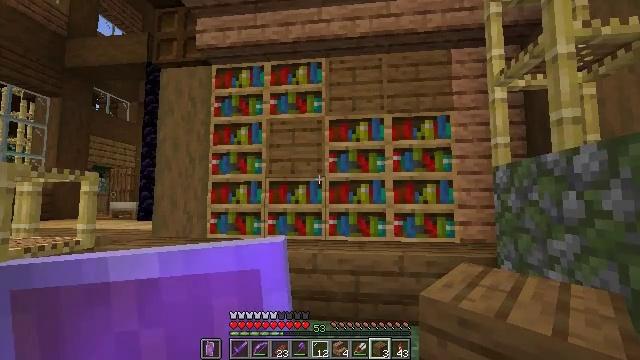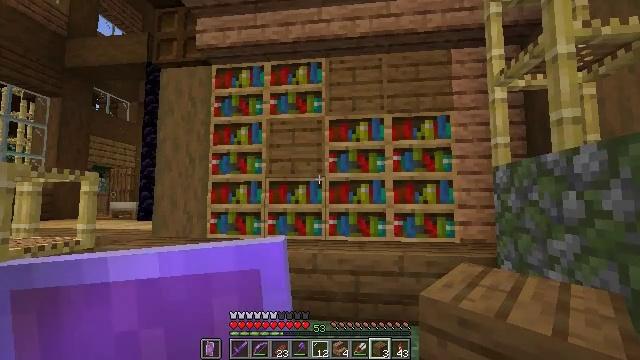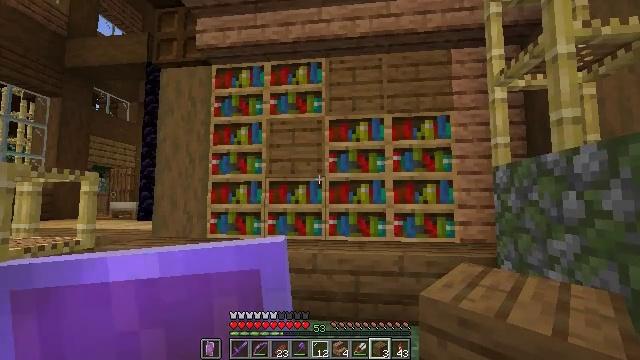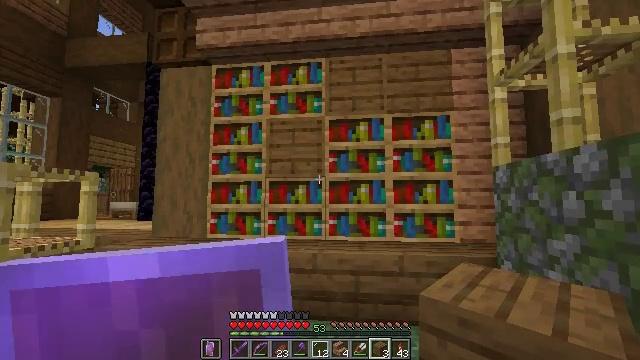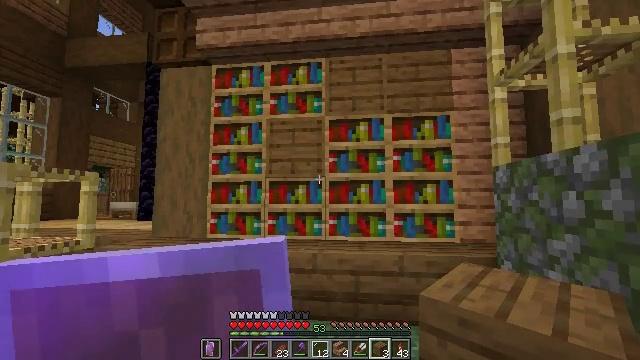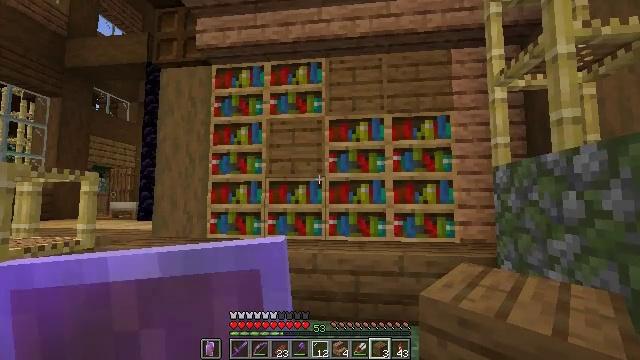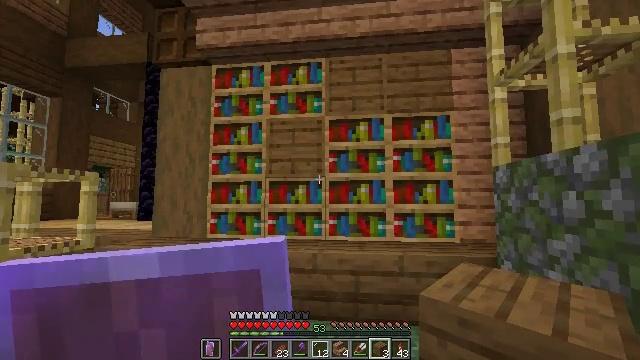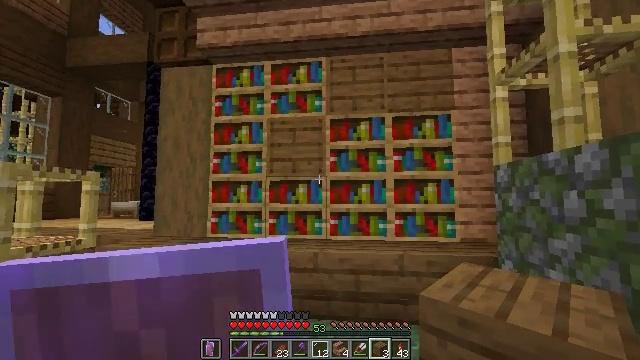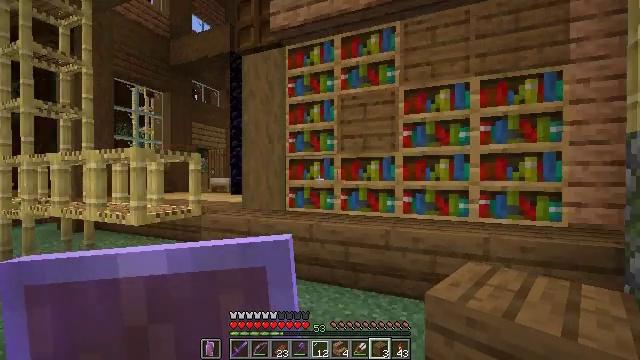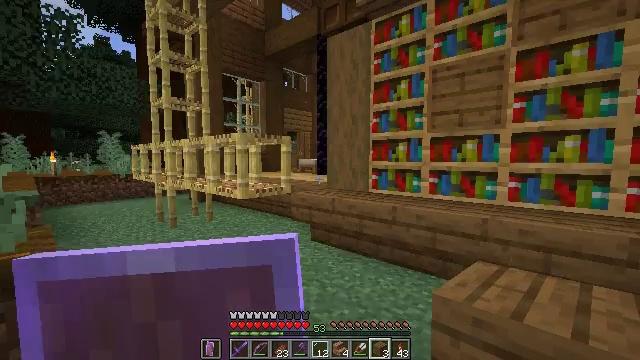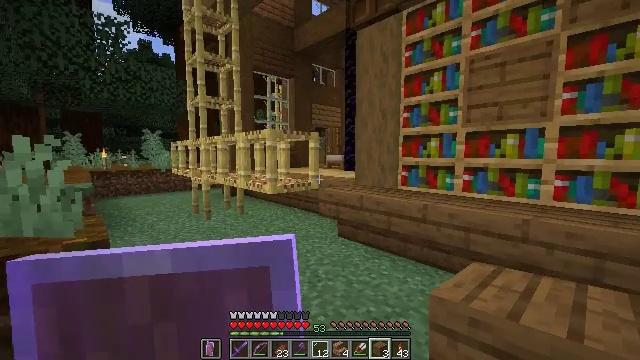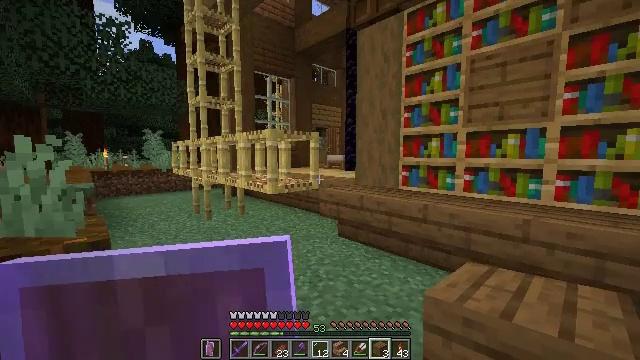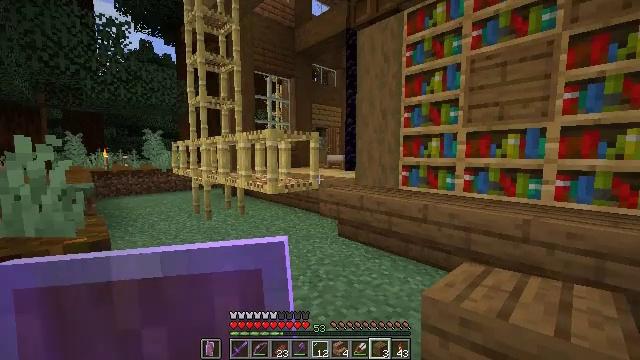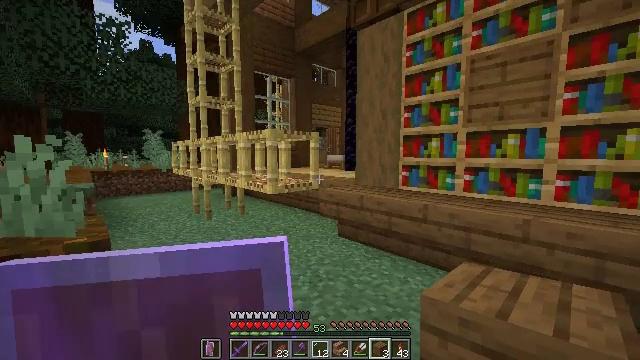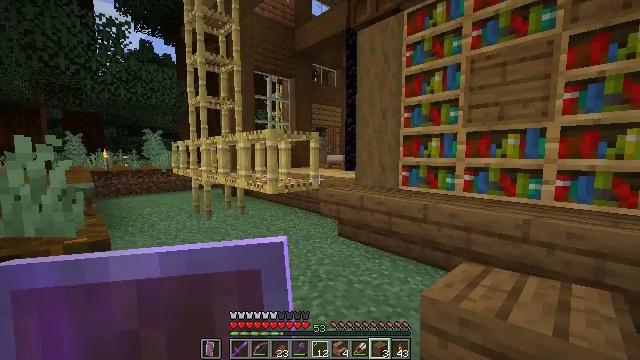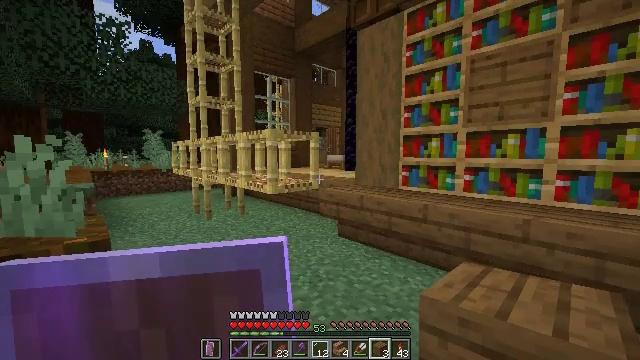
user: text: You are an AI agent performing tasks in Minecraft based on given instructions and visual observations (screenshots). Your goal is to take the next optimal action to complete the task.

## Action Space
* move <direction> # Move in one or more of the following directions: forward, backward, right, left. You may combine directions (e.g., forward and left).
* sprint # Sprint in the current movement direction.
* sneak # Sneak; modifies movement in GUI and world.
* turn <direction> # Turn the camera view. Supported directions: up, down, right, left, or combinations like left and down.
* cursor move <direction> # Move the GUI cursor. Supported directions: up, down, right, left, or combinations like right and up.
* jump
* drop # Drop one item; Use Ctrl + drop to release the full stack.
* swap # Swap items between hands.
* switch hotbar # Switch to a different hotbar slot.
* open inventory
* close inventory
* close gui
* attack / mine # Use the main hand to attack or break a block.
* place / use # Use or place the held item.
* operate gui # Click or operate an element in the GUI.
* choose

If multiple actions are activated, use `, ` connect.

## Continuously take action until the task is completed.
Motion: motion action
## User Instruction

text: Break the jungle planks to recycle them.
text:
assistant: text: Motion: no_op
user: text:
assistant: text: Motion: no_op
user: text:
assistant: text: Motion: no_op
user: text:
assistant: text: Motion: no_op
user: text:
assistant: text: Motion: no_op
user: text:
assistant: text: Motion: no_op
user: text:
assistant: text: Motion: no_op
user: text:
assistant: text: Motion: turn left and down
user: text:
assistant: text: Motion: turn left and down
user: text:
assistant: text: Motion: turn left
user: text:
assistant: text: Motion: no_op
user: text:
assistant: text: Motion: no_op
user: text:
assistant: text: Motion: no_op
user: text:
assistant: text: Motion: no_op
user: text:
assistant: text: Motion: no_op
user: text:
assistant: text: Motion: no_op
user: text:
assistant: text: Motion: turn left and down
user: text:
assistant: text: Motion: no_op
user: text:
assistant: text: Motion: no_op
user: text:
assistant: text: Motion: no_op
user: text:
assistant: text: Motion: no_op
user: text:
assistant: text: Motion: no_op
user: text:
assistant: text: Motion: turn right and up
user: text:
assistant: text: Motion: turn right and up
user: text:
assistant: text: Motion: turn right
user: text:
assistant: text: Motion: turn right and down
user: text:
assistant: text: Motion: turn right
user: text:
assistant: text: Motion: no_op
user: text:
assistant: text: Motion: no_op
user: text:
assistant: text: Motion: no_op